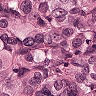
Metastatic tissue present: yes